Question: I want to show a different icon when a particular nav link is active.
I made a new component
'''
import React, { useState } from "react";
import { NavLink } from "react-router-dom";
const CustomNavLink = ({ to, activeIcon, inActiveIcon }) => {
const [isActive, setIsActive] = useState(false);
const changeActive = ({ isActive }) => setIsActive(isActive);
return (
<NavLink to={to} className={changeActive}>
{isActive ? activeIcon : inActiveIcon}
</NavLink>
);
};
export default CustomNavLink;
'''

But When I am using this code it is giving me this error.
How to solve this error?
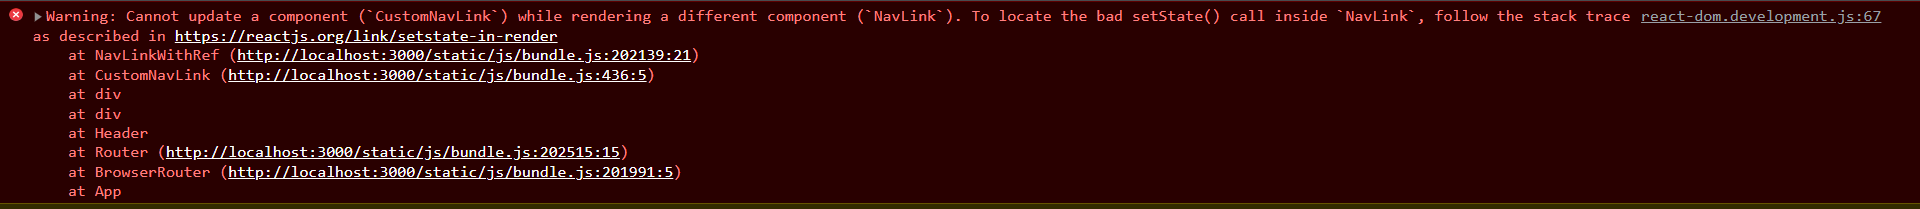
Answer: The 'NavLink' already has its own internal 'isActive' state, there's no need to duplicate that. The 'className' prop should return a string type or undefined. Use the 'children' prop function instead of trying to enqueue state updates during the render.
Example:
'''
import React, { useState } from "react";
import { NavLink } from "react-router-dom";
const CustomNavLink = ({ to, activeIcon, inActiveIcon }) => {
return (
<NavLink
to={to}
children={({ isActive }) => isActive ? activeIcon : inActiveIcon}
/>
);
};
export default CustomNavLink;
'''
or
'''
const CustomNavLink = ({ to, activeIcon, inActiveIcon }) => {
return (
<NavLink to={to}>
{({ isActive }) => isActive ? activeIcon : inActiveIcon}
</NavLink>
);
};
'''